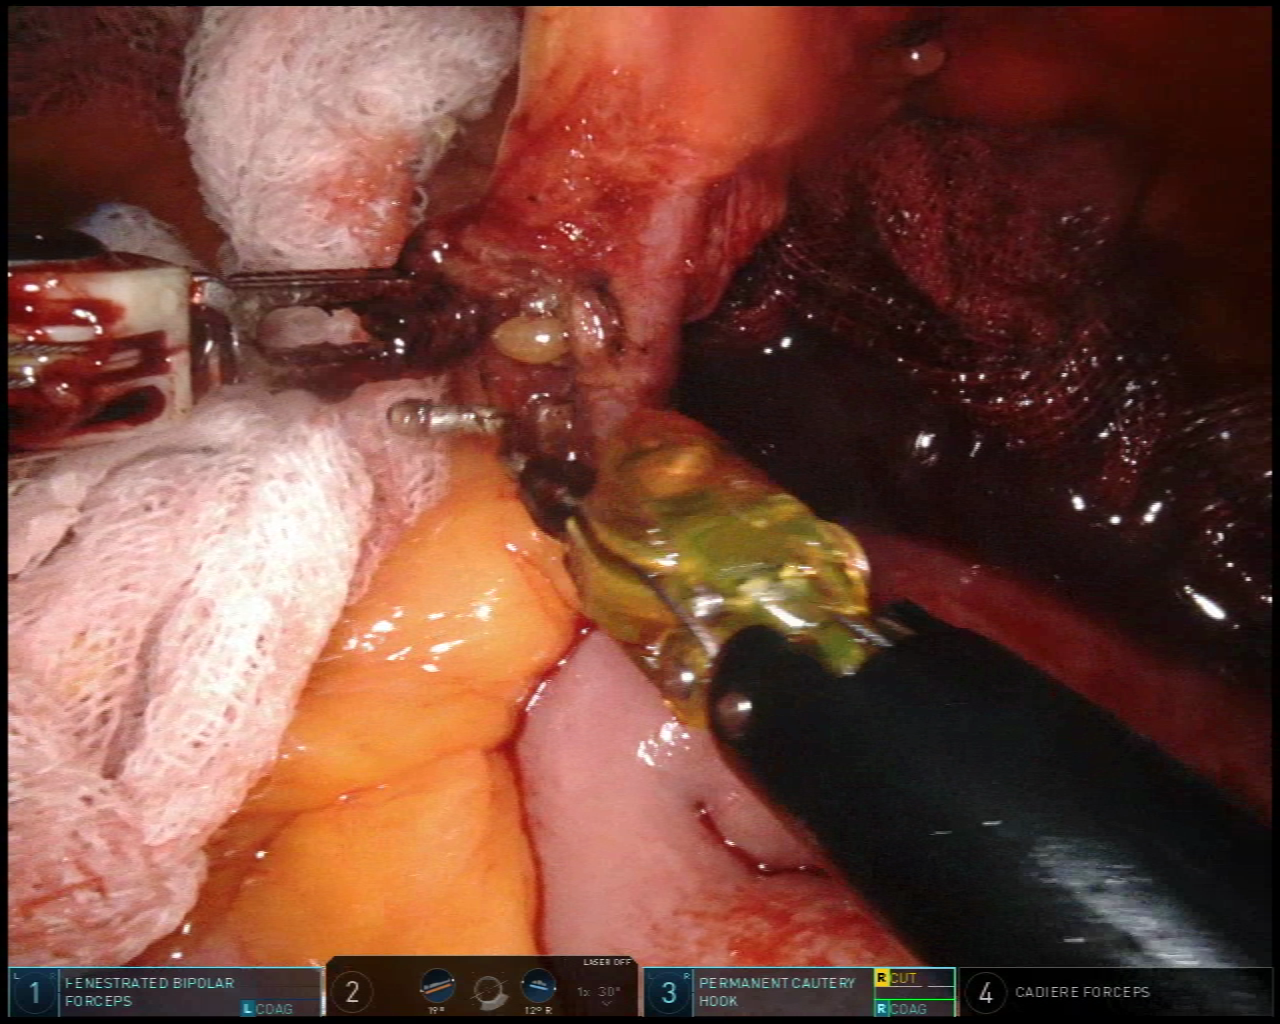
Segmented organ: intestinal_veins
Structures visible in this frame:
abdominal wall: no
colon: yes
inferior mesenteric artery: no
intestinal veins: yes
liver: no
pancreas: no
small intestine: no
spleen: no
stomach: no
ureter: no
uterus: no
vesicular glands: no